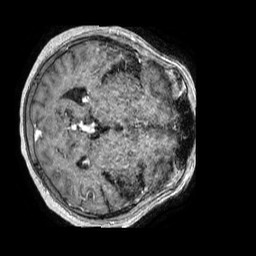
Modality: T1w
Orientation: axial
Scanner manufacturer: philips
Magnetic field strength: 1.5 T
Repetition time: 0.007763 s
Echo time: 0.003599 s